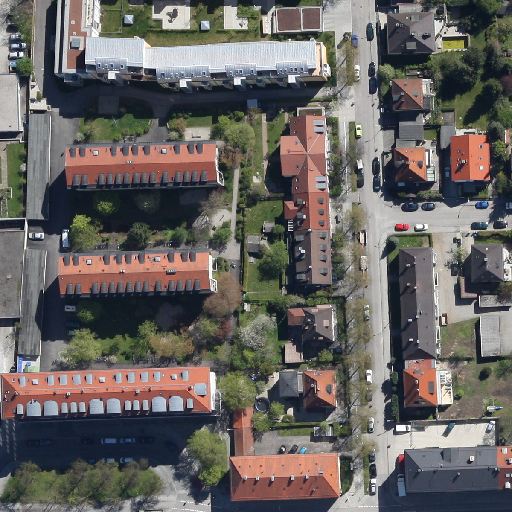
Referring expression: bikeway along with tree